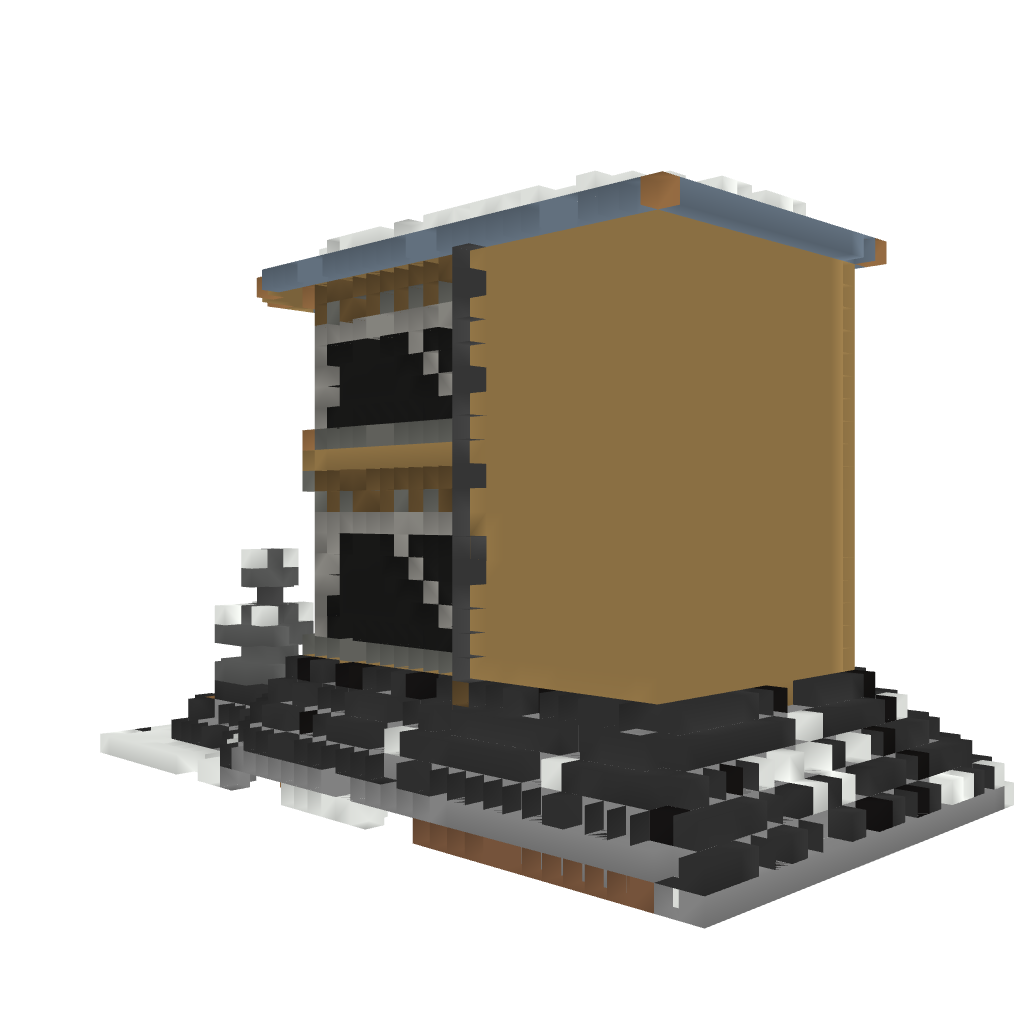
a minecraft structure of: big woodem house